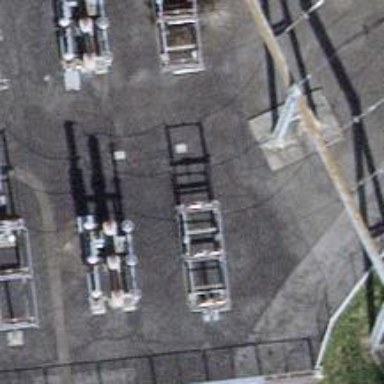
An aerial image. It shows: Three cables of power line.